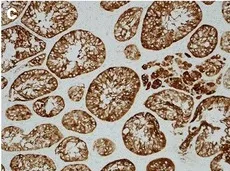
Histopathology. C; Left gonad excision, inhibin stain, demonstrating Sertoli and Leydig cell appearance.
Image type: pathology (immunostaining)